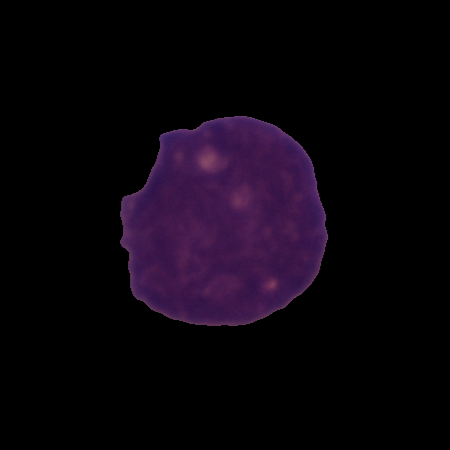
Label: cancer